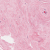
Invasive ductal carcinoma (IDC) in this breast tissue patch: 0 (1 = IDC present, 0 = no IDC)